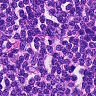
Metastatic tissue present: no